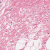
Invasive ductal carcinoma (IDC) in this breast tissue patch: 0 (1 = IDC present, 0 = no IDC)